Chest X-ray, PA view. Patient: 43 years old, sex M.
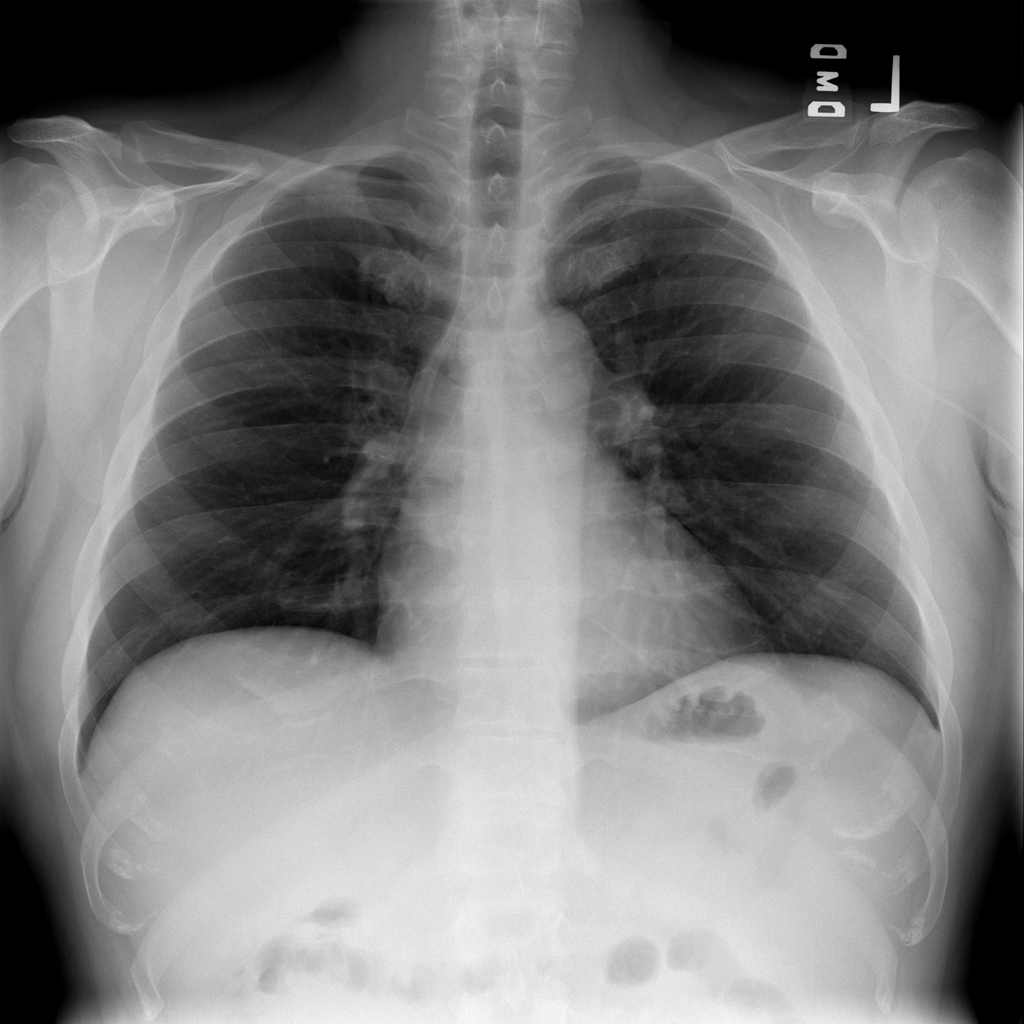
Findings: No Finding